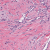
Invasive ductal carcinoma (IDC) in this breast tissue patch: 0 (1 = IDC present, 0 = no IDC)